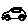
Label: car